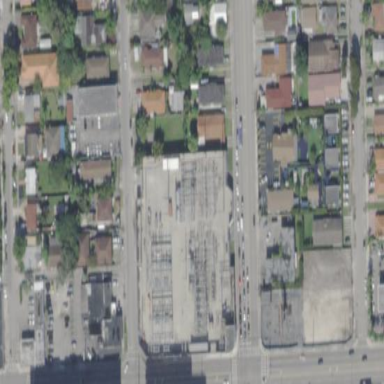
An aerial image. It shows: Outdoor power substation at the distribution level with surrounding wall barrier.